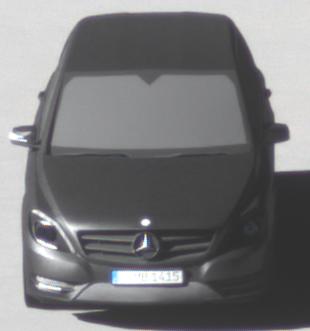
Make: Mercedes-Benz
Model: B 180 BlueEFFICIENCY
Detailed model: B-Class (246)
Model produced from: 2011/11
Model produced until: 2012/10
Doors: 5
Color: gray
Road condition: dry road
Daytime: morning or afternoon
Contrast: high contrast